Question: I have some line of code highlighted in red, I don't think there is something wrong with them, maybe I accidentally entered a key combination. How can I remove it?

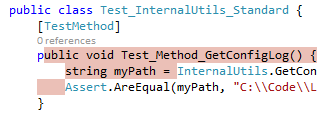
Answer: This looks very much like you have turned on the "Highlight Code Coverage" option and have recently ran a test run with coverage enabled.

To turn it off, open the Code Coverage Results window and click the Code Coverage Coloring button again to toggle it off.
-
See also:
- <URL>